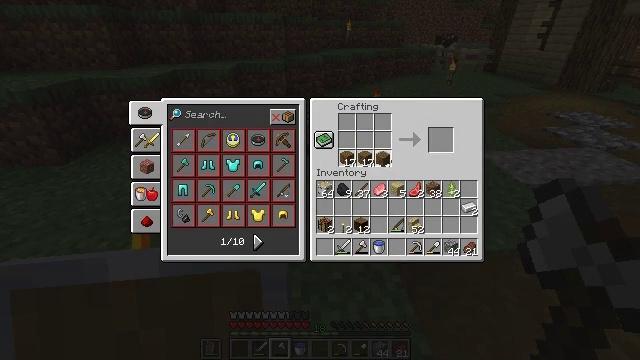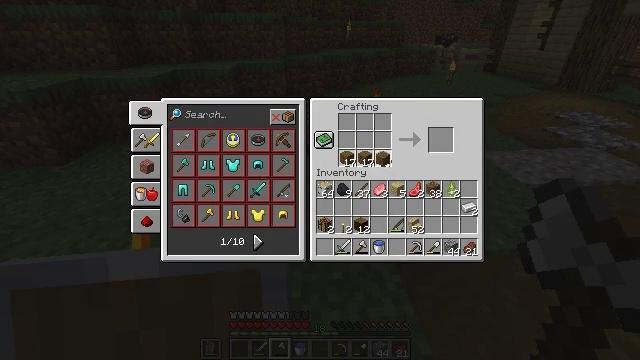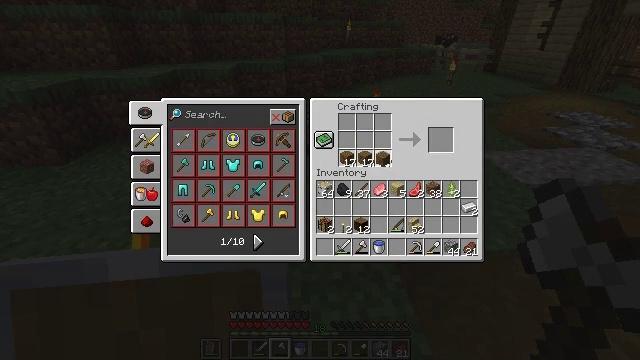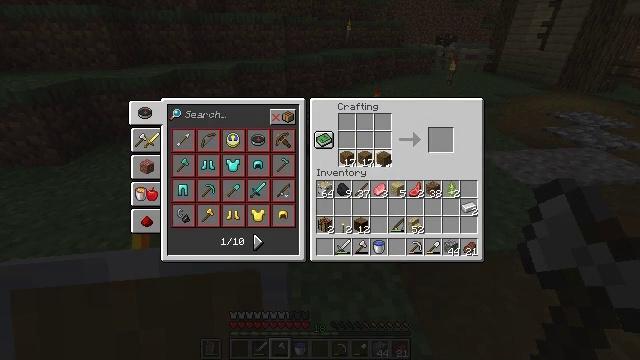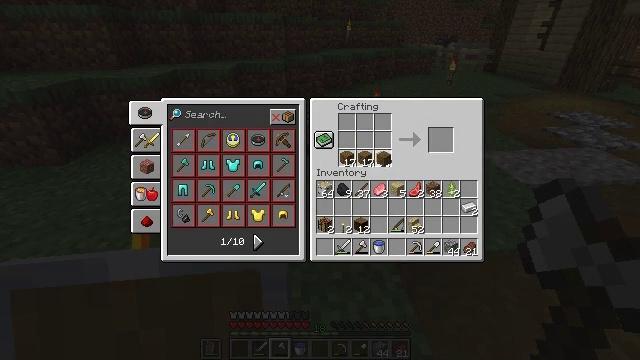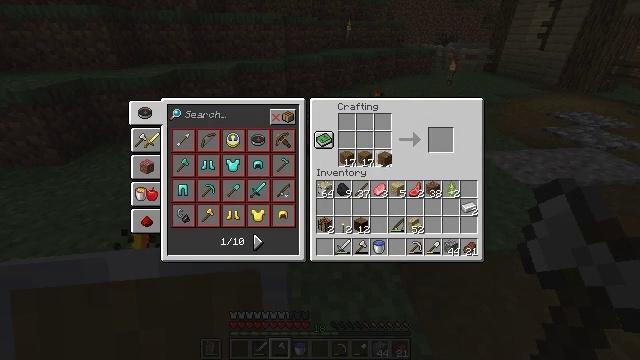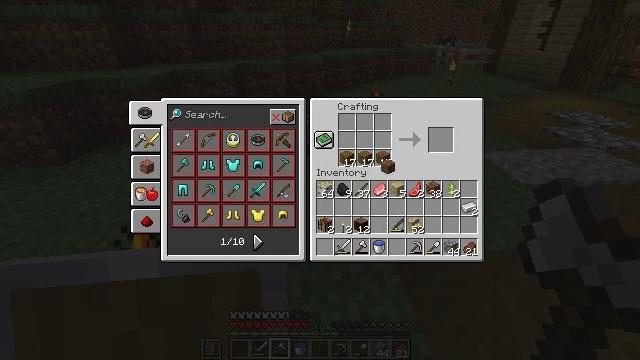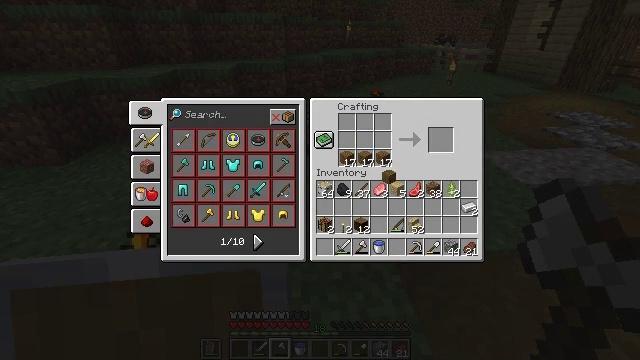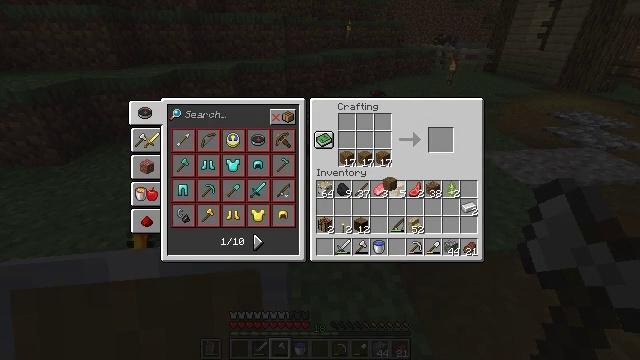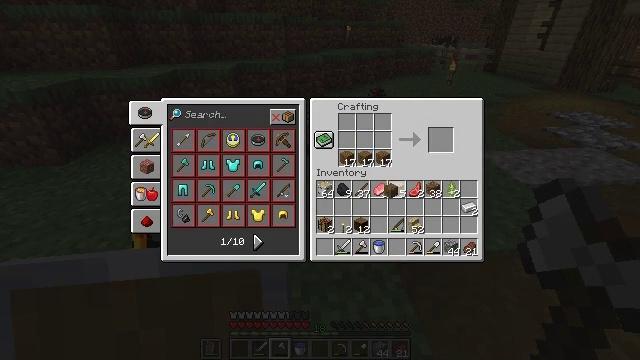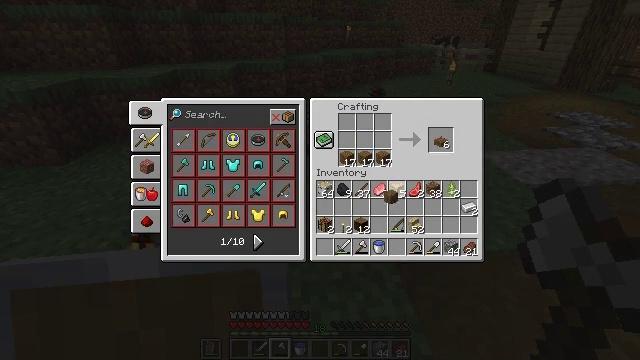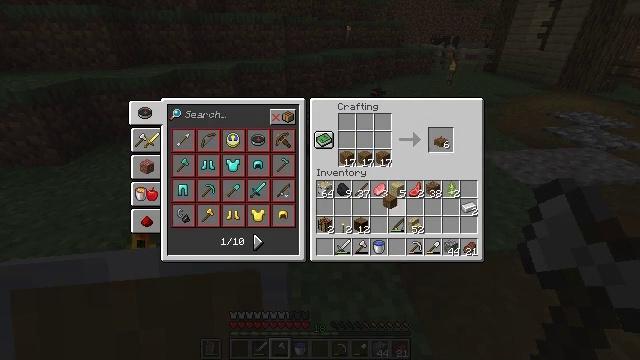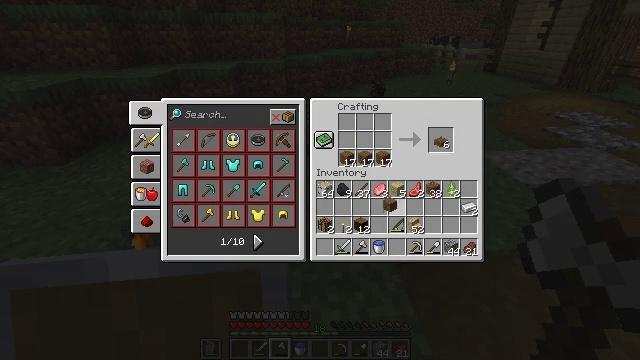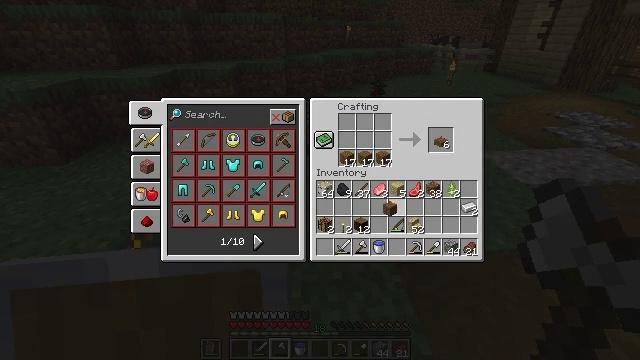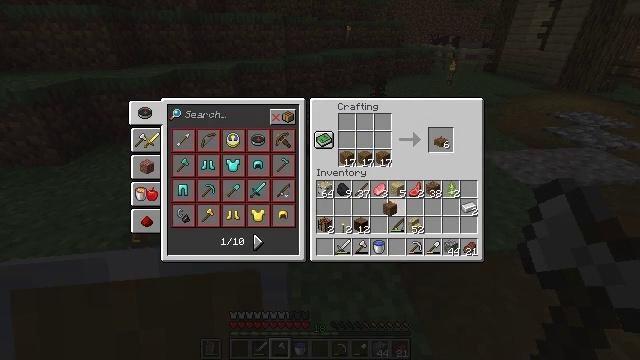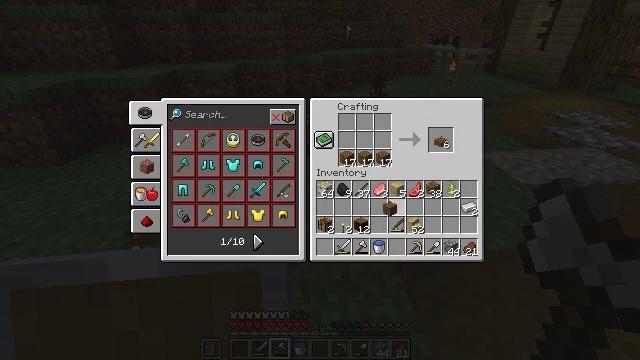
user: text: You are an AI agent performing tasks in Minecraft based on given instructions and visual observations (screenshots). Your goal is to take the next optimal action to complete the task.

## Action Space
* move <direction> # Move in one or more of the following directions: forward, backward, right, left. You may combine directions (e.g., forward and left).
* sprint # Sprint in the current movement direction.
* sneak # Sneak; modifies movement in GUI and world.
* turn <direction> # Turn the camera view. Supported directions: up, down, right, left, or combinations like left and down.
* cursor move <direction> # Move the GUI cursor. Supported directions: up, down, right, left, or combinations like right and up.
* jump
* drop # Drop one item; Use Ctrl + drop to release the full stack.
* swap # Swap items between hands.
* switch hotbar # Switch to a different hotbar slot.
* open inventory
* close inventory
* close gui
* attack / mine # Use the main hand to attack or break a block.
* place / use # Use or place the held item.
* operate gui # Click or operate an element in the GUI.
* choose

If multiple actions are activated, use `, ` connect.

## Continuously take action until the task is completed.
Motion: motion action
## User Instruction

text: Make a spruce slab with spruce planks.
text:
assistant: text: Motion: operate gui
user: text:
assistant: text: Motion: operate gui
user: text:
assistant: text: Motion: operate gui
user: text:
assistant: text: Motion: operate gui
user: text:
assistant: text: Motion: no_op
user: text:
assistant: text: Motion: cursor move down
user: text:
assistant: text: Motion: cursor move down
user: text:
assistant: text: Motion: cursor move down
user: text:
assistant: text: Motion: cursor move down
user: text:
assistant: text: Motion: no_op
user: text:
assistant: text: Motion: no_op
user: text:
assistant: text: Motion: no_op
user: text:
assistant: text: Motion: no_op
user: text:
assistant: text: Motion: no_op
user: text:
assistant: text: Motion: no_op
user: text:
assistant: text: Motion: operate gui
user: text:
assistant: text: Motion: operate gui
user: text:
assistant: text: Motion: no_op
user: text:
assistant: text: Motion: no_op
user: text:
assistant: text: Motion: cursor move right and up
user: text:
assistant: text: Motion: cursor move right and up
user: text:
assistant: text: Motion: cursor move up
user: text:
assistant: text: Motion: cursor move right and up
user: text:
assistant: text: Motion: no_op
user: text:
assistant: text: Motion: no_op
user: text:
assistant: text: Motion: no_op
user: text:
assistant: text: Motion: no_op
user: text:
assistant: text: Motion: no_op
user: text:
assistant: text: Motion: no_op
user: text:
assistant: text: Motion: operate gui